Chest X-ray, PA view. Patient: 31 years old, sex F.
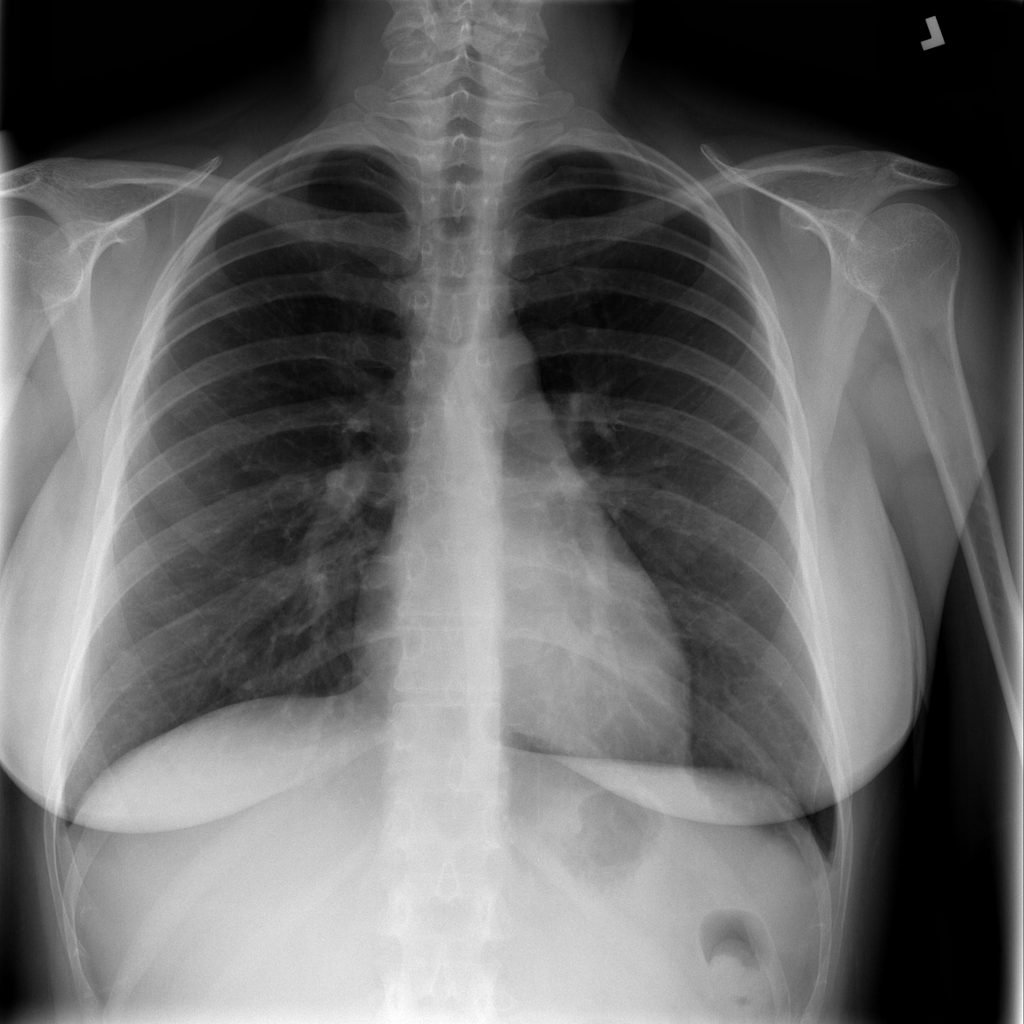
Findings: No Finding